Question: I am building an ASP.Net MVC 3 Web application which uses Entity Framework 4.1. I also use the Unit of Work pattern with a Generic Repository. I have two Entities in my Model, and . Please see the diagram below for their structure. The idea is, a can have 1 or many , and a can belong to only one .

I wish to create a query which will return a List of all like so
'''
public IList<Shift> GetShifts(int id)
{
return _UoW.Shifts.Get(s => s.organisationID == id).OrderBy(s => s.startDate).ToList();
}
'''
Then in my Razor View, I wish to use a foreach loop and list the details of each Shift. One of these details is the total number of each has. To do this I will do something like
'''
foreach(var shiftDate in Model.Shifts)
{
@Html.DisplayFor(modelItem => item.ShiftDates.Count)
}
'''
This works fine, however, I want the count to exclude whose shiftDateStatusID is set to 442. To do this I tried amending my Linq Query to this
'''
return _UoW.Shifts.Get(s => s.organisationID == id && s.ShiftDates.Any(sd => sd.shiftDateStatusID != 442))
.OrderBy(s => s.startDate).ToList();
'''
However, this still pulls back ShiftDates who have a shiftDateStatusID of 442.
Hopefully this makes sense.
Any feedback would be greatly appreciated.
Thanks.
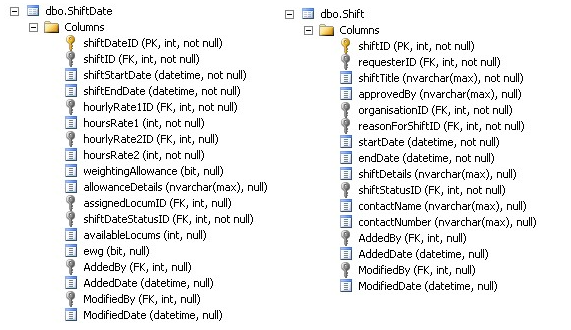
Answer: If you do
'''
_UoW.Shifts.Get(s => s.organisationID == id
&& s.ShiftDates.Any(sd => sd.shiftDateStatusID != 442)
'''
you get shifts that have at least one 'ShiftDate' having a 'shiftDateStatusID' other than 442. Well, there are probably a lot of shifts meeting this condition. The 'ShiftDates' collections of these shifts will be loaded completely, including those with 442 (if any).
Either you have to exclude the 'ShiftDate's with status 442 when you populate your view model, or when it's only for the count, exclude them when you do the count:
'''
item.ShiftDates.Count(sd => sd.shiftDateStatusID != 442)
'''